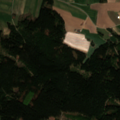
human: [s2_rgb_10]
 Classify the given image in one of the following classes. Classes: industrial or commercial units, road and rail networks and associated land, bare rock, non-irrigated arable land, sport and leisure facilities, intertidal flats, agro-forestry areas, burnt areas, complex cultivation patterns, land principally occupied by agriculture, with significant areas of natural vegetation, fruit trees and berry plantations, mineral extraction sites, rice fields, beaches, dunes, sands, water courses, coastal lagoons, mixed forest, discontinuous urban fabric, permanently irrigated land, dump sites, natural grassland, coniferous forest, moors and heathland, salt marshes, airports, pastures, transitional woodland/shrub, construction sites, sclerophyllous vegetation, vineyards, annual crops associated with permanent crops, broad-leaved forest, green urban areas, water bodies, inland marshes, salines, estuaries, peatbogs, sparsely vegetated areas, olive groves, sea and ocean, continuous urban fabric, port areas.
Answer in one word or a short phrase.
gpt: non-irrigated arable land, complex cultivation patterns, coniferous forest